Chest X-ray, AP view. Patient: 50 years old, sex M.
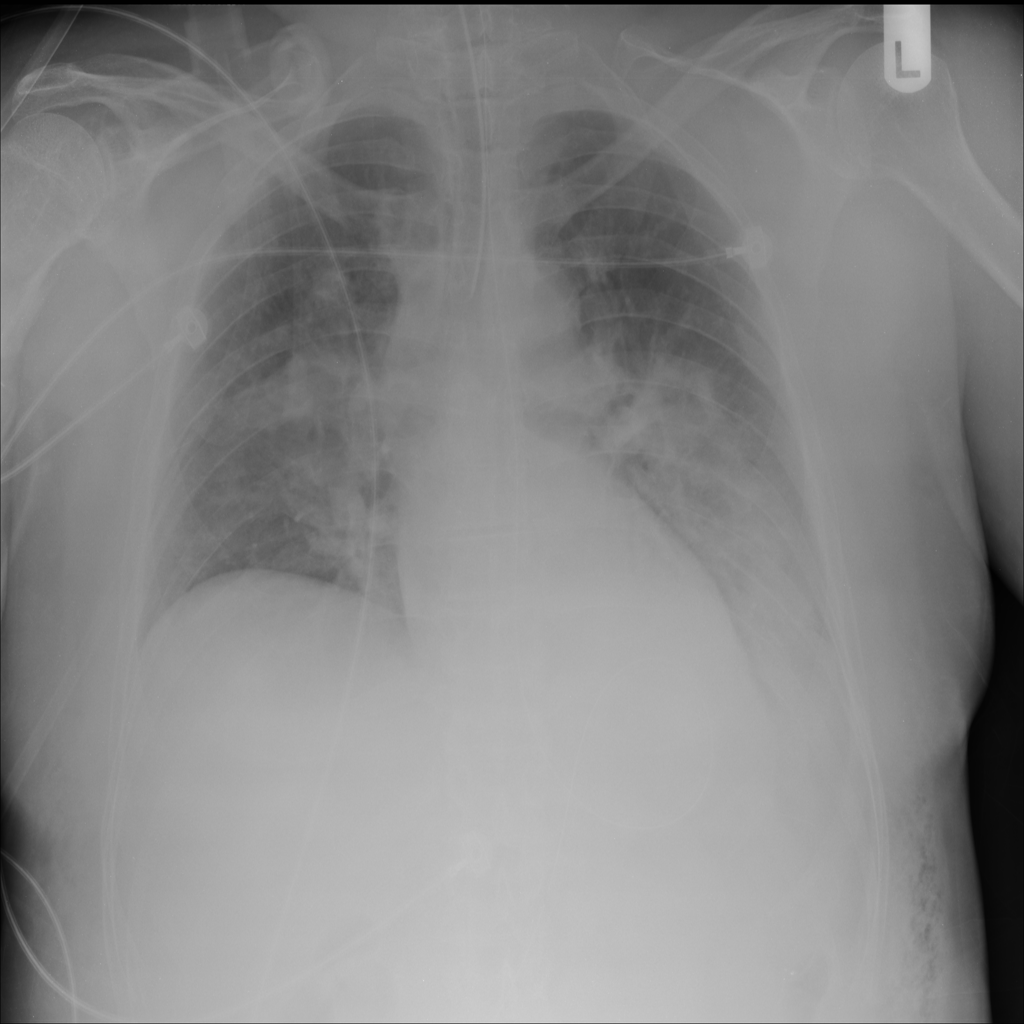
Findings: No Finding